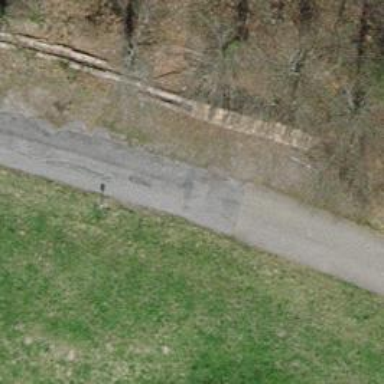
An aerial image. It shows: Brown bench.